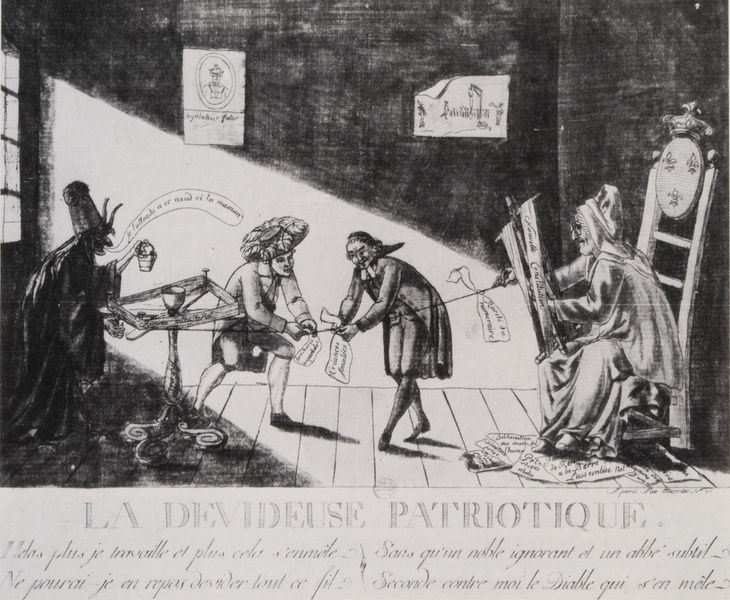
Titel: Die patriotische Spinnerin
Standort: Paris
Institution: Bibliothèque Nationale.
Schlagwörter: blätter, dunkel, hand, mann, schatten, umhang, weiß, frauen, menschen, fenster, frankreich, frau, grau, holz, hut, hüte, licht, männer, nase, paris, raum, schwarz, stuhl, tisch, zeichen, zeichnung, zimmer, haus, haube, ornament, rock, alt, hemd, mützen, wand, alte, halten, kleidung, bild, innenraum, rückenlehne, gitter, sonne, boden, gewand, haare, mantel, schnur, strick, adel, händler, innen, krone, arbeit, schrift, bilder, papier, papiere, parkett, schuhe, fahne, leine, grafik, graphik, dielen, französisch, könig, thron, karikatur, weib, wolle, inschrift, faden, lichteinfall, gehrock, jackett, strümpfe, unterschrift, zettel, linie, gerät, seil, druck, radierung, stich, caricature, humor, illustration, karrikatur, satire, schilder, schwarzweiß, text, zeitung, brille, hässlich, plakat, allegorie, entwurf, lilie, daumier, untertitel, wappen, karte, schneiden, teufel, zentral, klerus, gerock, schnurr, siegel, binden, lernen, lilien, aufhängen, forschung, alte frau, oma, gravure, satan, spruch, kapuze, spindel, spinnen, spinnerin, hexe, hexen, wickeln, wissenschaft, botschaft, plakate, zeichnungen, brunelleschi, teilung, durchschnitt, messung, grahik, spruchband, skize, spannen, stuhle, graz, spruchbänder, vaterland, messen, gehilfen, apparat, sprechblase, estampe, bemessen, brile, fentser, honoré daumier, patriotisch, gehilfe, bourbon, heye, la devideuse, la devideuse patriotique, perspektife, pop, reeperbahn, schliefen, seild, seiler, wekstatt, el, hte, patriotique, tauziehen, sprchband, devideuse, aufhänge, spruchblase, die teilung, hennin, seilziehen